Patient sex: M
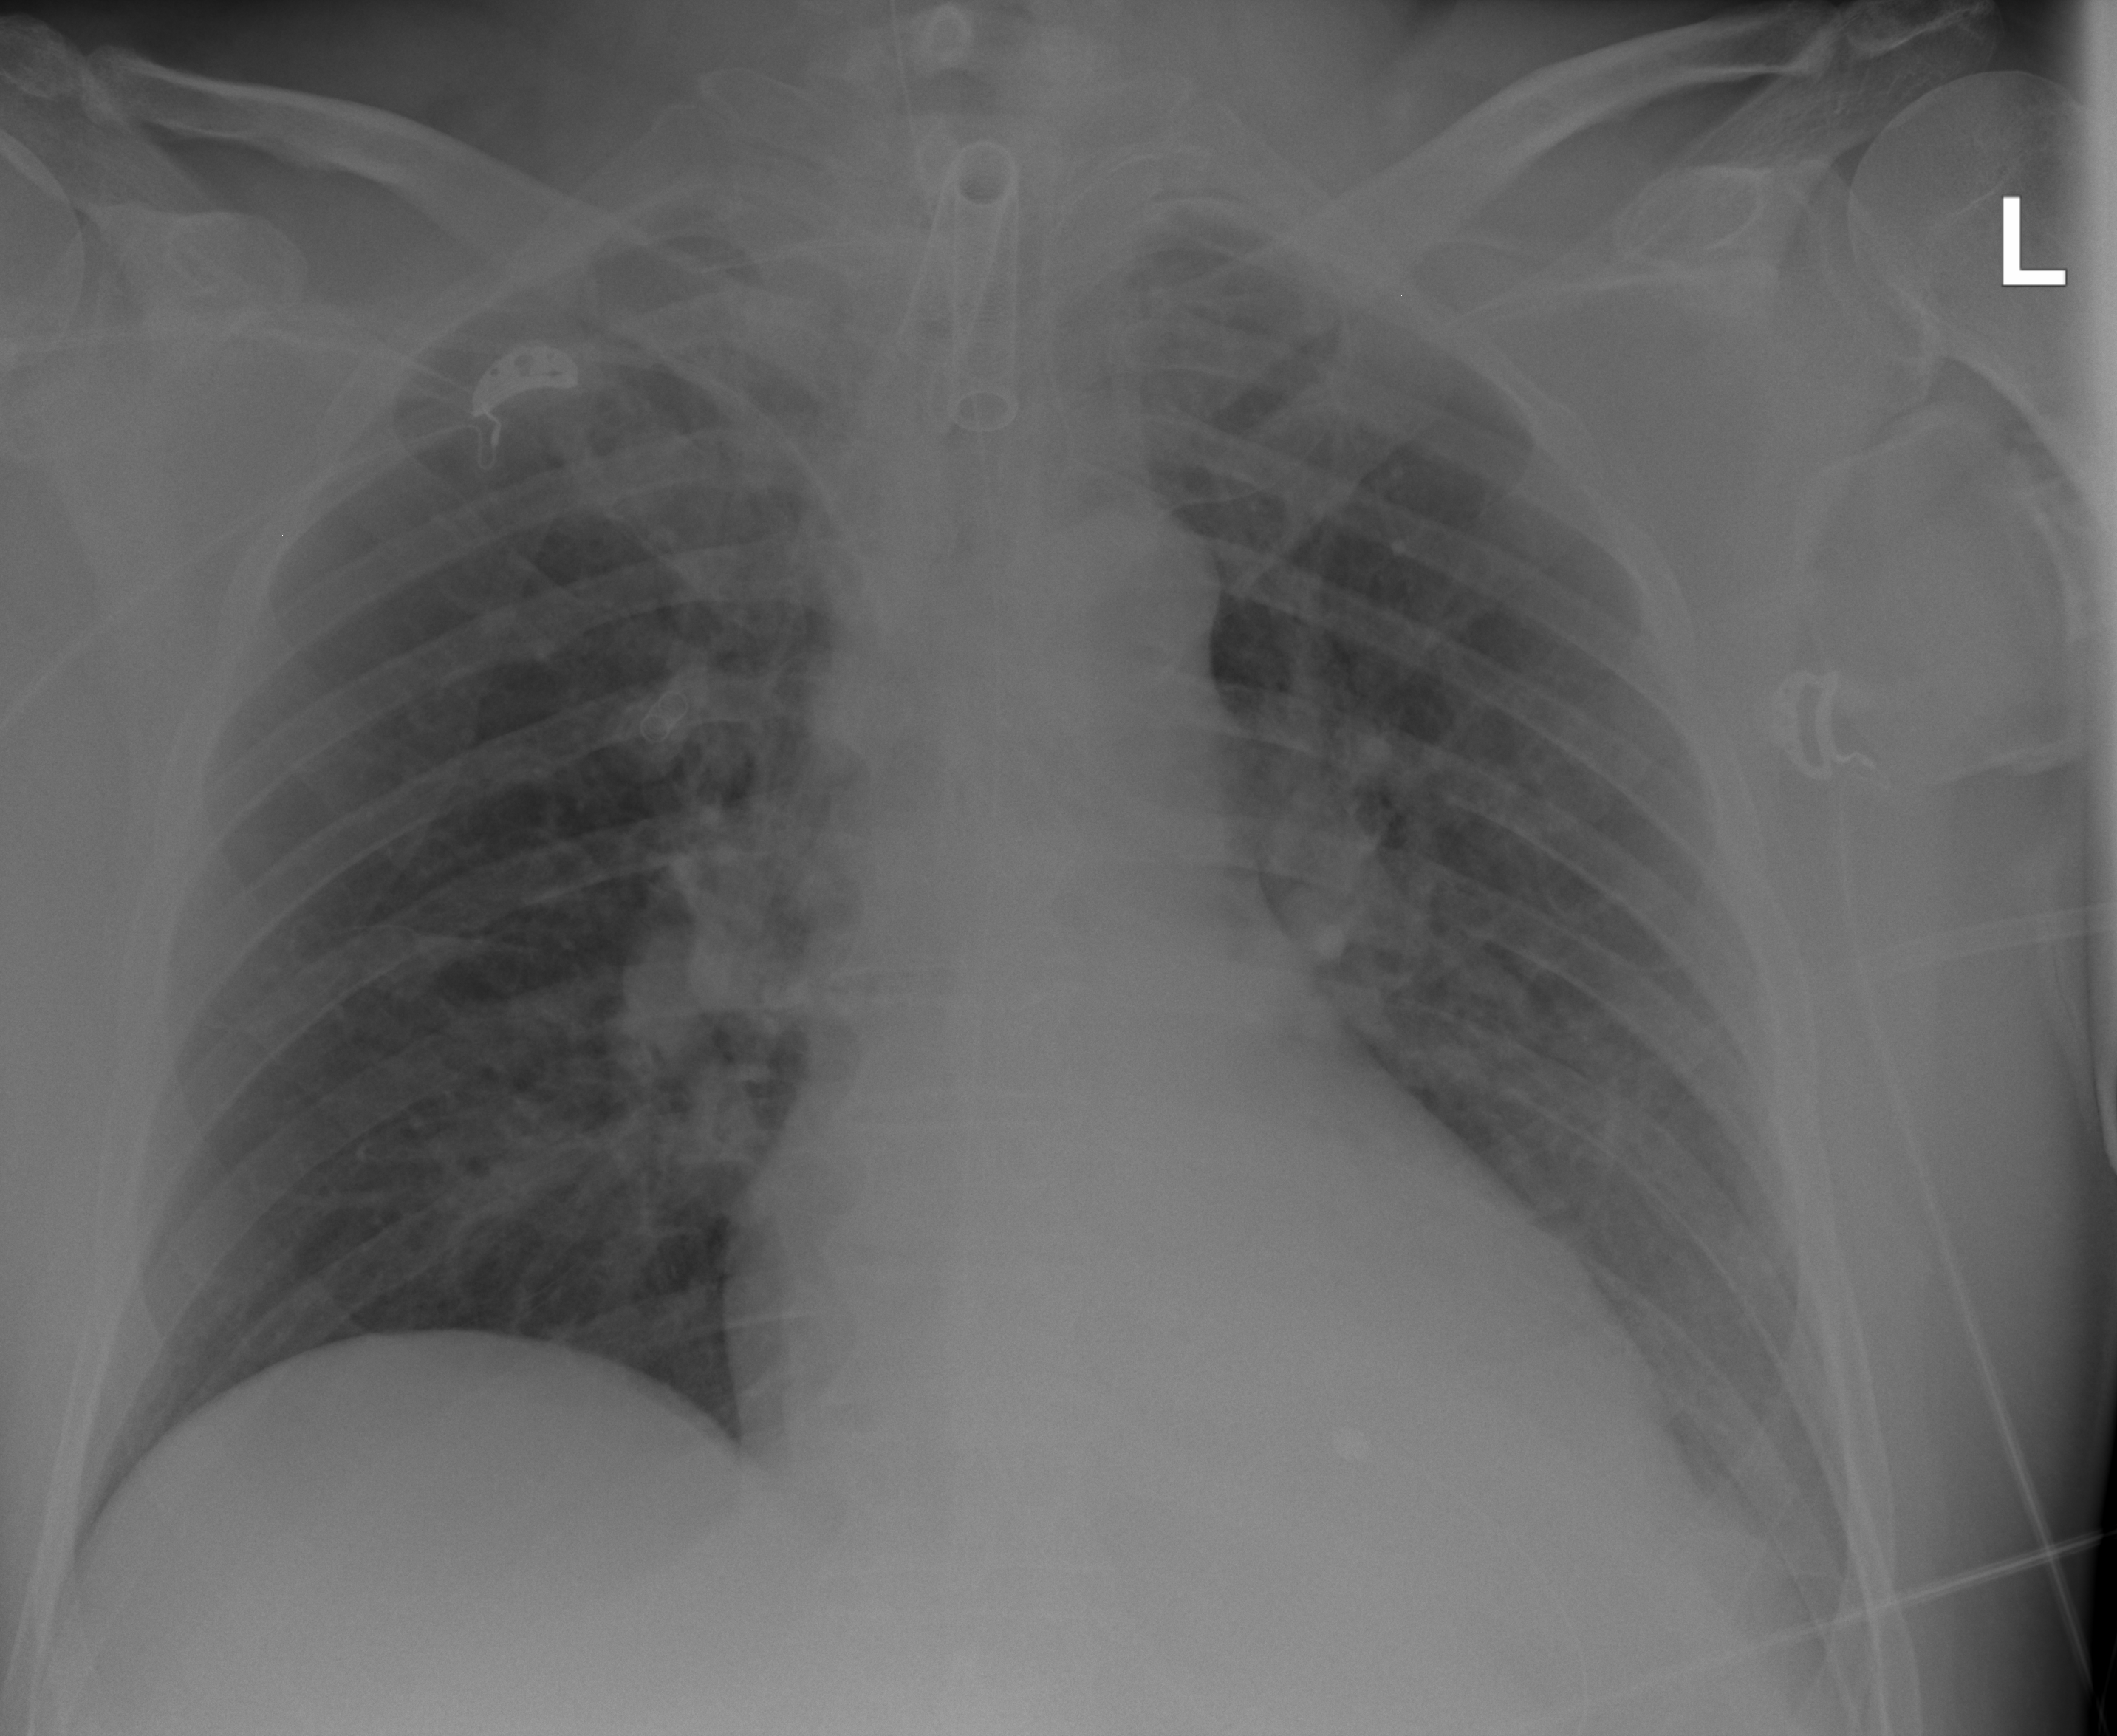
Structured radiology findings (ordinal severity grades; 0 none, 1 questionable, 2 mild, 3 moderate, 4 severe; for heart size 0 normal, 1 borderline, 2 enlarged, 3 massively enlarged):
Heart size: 0
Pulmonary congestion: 0
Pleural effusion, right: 0
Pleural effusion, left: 2
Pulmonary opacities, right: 0
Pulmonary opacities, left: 0
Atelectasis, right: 0
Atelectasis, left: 0